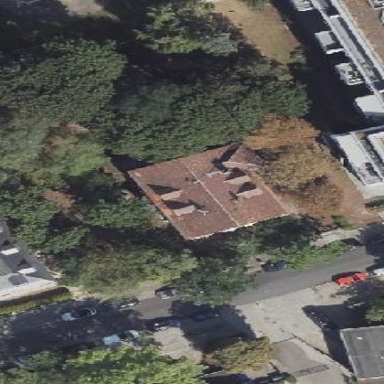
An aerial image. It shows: Detached building with gabled roof.